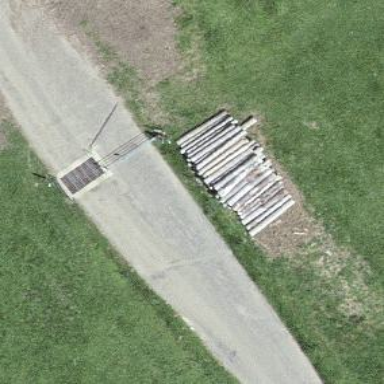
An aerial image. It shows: Gate.